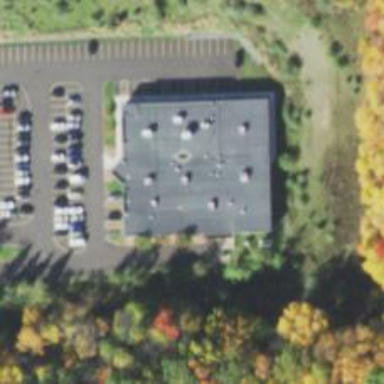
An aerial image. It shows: Healthcare clinic.